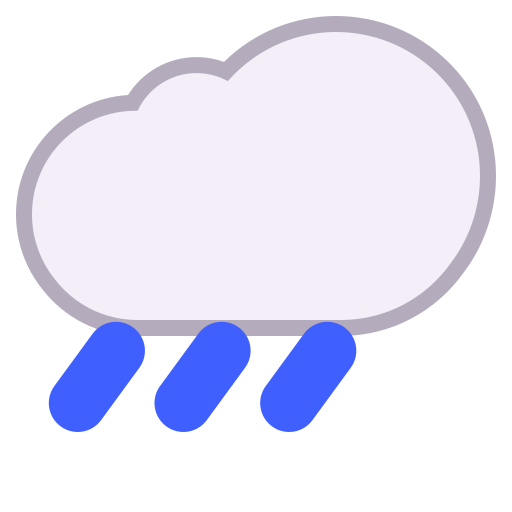
cloud with rain flat